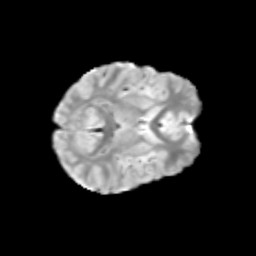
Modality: T2w
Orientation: axial
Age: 9
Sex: male
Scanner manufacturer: siemens
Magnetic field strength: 3 T
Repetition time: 3.8 s
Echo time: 0.07 s